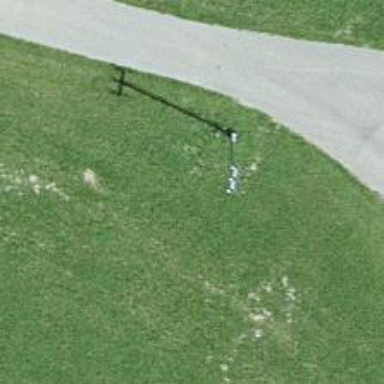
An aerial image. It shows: Power pole.